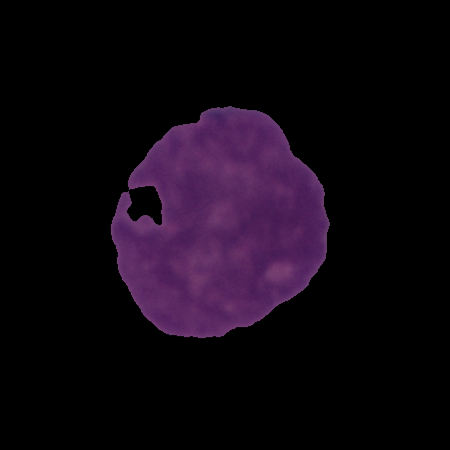
Label: cancer